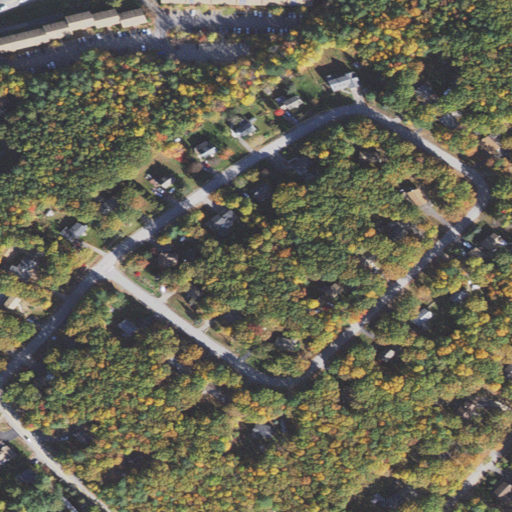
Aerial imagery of mountain in New Hampshire named Great Hill containing open development, low intensity development, medium intensity development, mixed forest, high intensity development, evergreen forest, and deciduous forest